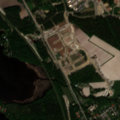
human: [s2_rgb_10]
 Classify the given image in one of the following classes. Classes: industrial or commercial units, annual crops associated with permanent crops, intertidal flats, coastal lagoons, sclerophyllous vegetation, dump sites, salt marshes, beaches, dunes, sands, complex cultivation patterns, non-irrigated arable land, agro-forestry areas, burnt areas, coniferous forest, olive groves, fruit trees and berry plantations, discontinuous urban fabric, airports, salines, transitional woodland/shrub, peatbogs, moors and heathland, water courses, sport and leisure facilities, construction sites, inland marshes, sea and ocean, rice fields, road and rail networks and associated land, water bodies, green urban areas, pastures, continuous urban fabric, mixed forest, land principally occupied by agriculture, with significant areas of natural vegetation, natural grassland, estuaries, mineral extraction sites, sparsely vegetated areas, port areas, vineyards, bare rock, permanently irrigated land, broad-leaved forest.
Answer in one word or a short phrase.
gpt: discontinuous urban fabric, non-irrigated arable land, land principally occupied by agriculture, with significant areas of natural vegetation, mixed forest, water bodies